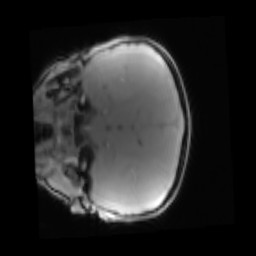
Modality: PDw
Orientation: coronal
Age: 8
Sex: male
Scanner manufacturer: siemens
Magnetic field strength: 3 T
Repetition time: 0.25 s
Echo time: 0.00103 s